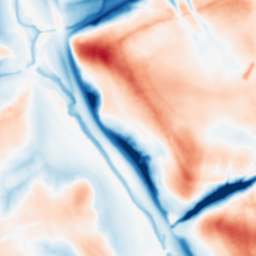
Category: multiscale
Decomposition family: dog_multiscale
Decomposition parameters: sigma_ratio: 1.6
n_scales: 6
base_sigma: 1
Upsampling method: fft_zeropad
Upsampling parameters: scale: 2
Upsampling scale: 2